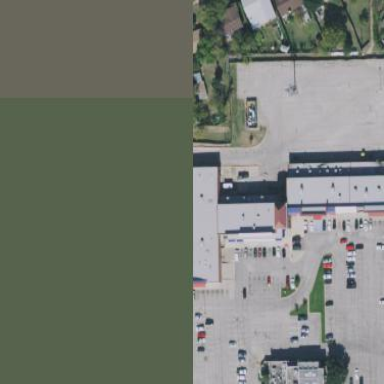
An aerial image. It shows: Retail building that houses department store.